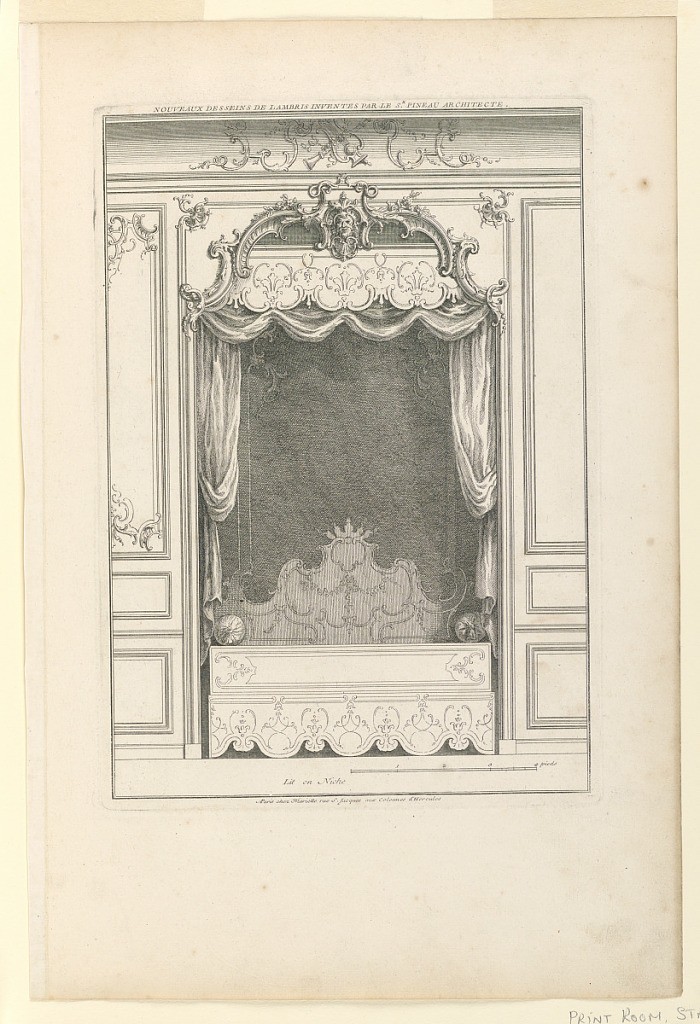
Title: Lit en niche, from Nouveau desseins de Lambris inventees par le Sr Pineau architecte
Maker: Nicolas Pineau, French, 1684-1754
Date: ca. 1727
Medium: Engraving on white laid paper
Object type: Print
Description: Vertical rectangle. A bedroom niche with a bed. High headboard in rocaille pattern with scalloped canopy. Upper part of niche frame with rich rocaille carving. Panel at left also with rocaille design; panel at right undecorated.